Question: I have a gallery which is using <URL>. Problem is that the images are just partially shown, like half of the image, sometimes no image, but sometimes the image is shown whole.
'''
DisplayImageOptions options = new DisplayImageOptions.Builder()
.cacheInMemory()
.build();
ImageLoaderConfiguration config = new ImageLoaderConfiguration.Builder(context)
.defaultDisplayImageOptions(options)
.threadPoolSize(1)
.threadPriority(Thread.MIN_PRIORITY + 3)
.denyCacheImageMultipleSizesInMemory()
.memoryCacheSize(2 * 1024 * 1024)
.enableLogging()
.build();
imageLoader = ImageLoader.getInstance();
imageLoader.init(config);
imageLoader.handleSlowNetwork(true);
subImage1 = (ImageView)findViewById(R.id.subImage1);
subImage2 = (ImageView)findViewById(R.id.subImage2);
imageLoader.displayImage( "http://path/to/image1.webp", subImage1);
imageLoader.displayImage( "http://path/to/image2.webp", subImage2);
'''
'''
<RelativeLayout xmlns:android="http://schemas.android.com/apk/res/android"
xmlns:tools="http://schemas.android.com/tools"
android:layout_width="match_parent"
android:layout_height="match_parent"
android:paddingBottom="@dimen/activity_vertical_margin"
android:paddingLeft="@dimen/activity_horizontal_margin"
android:paddingRight="@dimen/activity_horizontal_margin"
android:paddingTop="@dimen/activity_vertical_margin"
tools:context=".MyActivity" >
<ImageView
android:id="@+id/subImage1"
android:layout_width="wrap_content"
android:layout_height="wrap_content"
android:layout_alignParentRight="true"
android:layout_centerVertical="true" />
<ImageView
android:id="@+id/subImage2"
android:layout_width="wrap_content"
android:layout_height="wrap_content"
android:layout_alignParentLeft="true"
android:layout_alignTop="@+id/subImage1"/>
</RelativeLayout>
'''

What could be the problem?
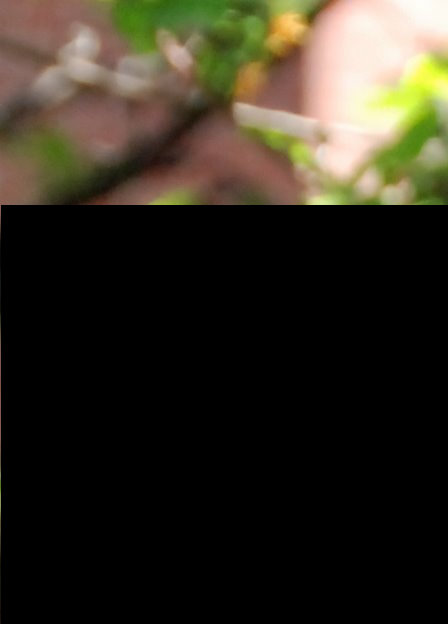
Answer: Finally I have made several tests and conclusion is that ImageView in Android v4.0 can't show webp properly. The only solution which I found is to show webp images in webView, which renders this file type properly e.g. like <URL>.